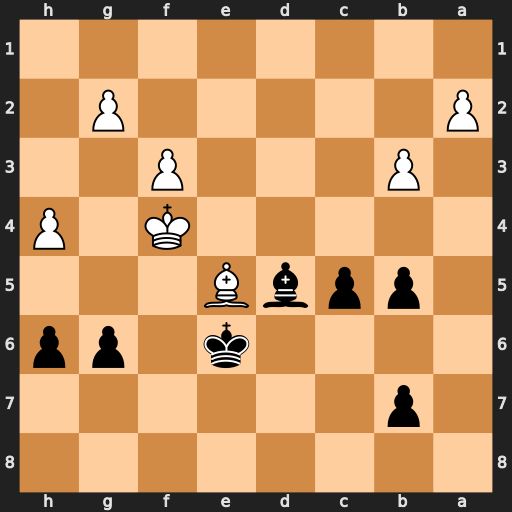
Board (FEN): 8/1p6/4k1pp/1ppbB3/5K1P/1P3P2/P5P1/8
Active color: b
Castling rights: -
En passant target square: -
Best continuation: g5+ Ke3 Kxe5